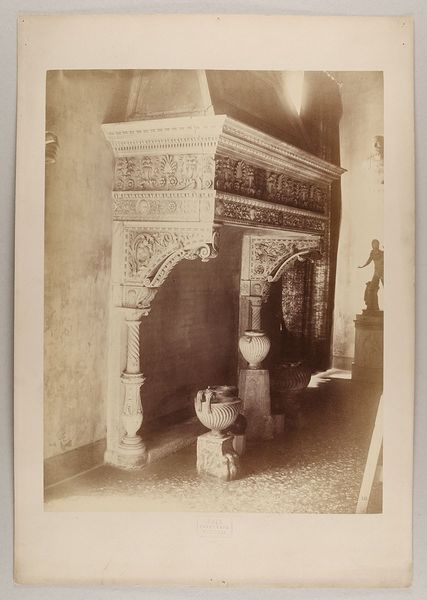
Titel: Venezia - Interno del Palazzo Ducale
Künstler: Carlo Naya
Standort: Hamburg
Institution: Museum für Kunst und Gewerbe Hamburg
Schlagwörter: stadt, interieur, kamin, ort, dorf, ornamente, foto, fotografie, photographie, stadtansicht, palazzo, photo, karton, details, architekturfotografie, dogenpalast, ducale, albumin, lichtbild, reisefotografie, historische, architekturphotographie, bildwerke, angewandte und bildende kunst, hessische systematik, schwarzweißpositivverfahren, silbersalzverfahren, schwarzweißfotografie, hausinneres, gebäude, örtlichkeit, straße, stätte, reisephotographie, albuminpapier